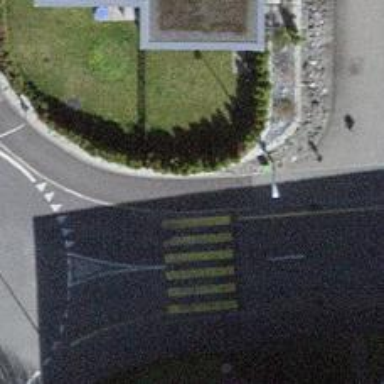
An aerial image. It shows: Sidewalk along the footway.